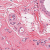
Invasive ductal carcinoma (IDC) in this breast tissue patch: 0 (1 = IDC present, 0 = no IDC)